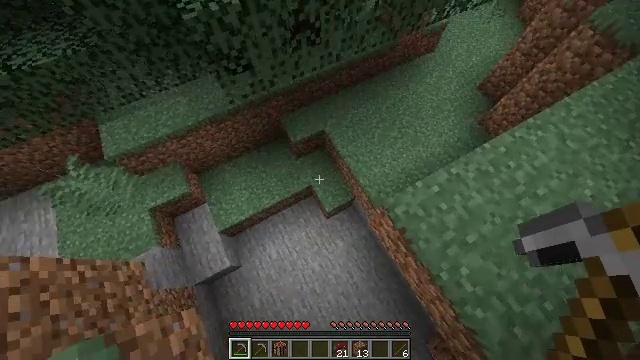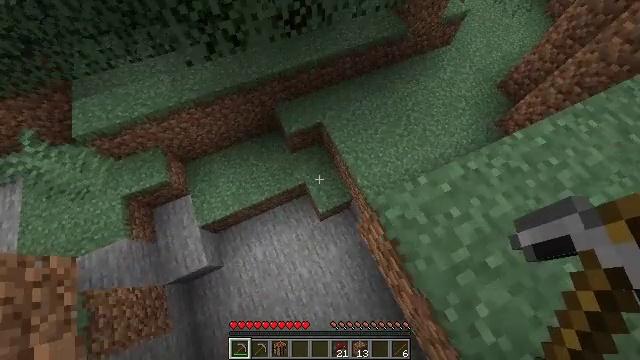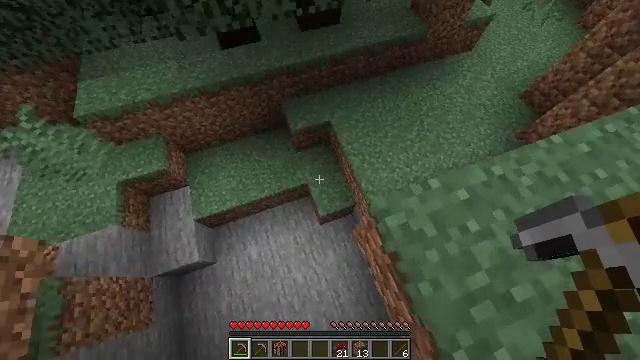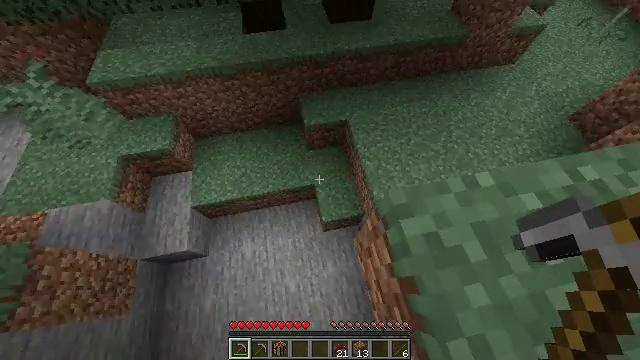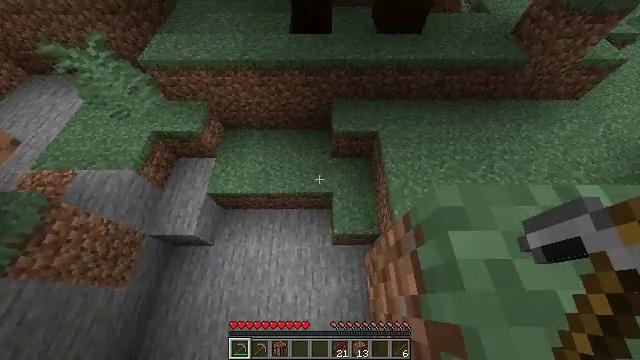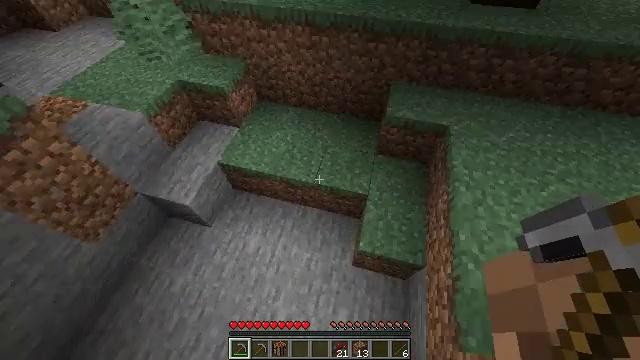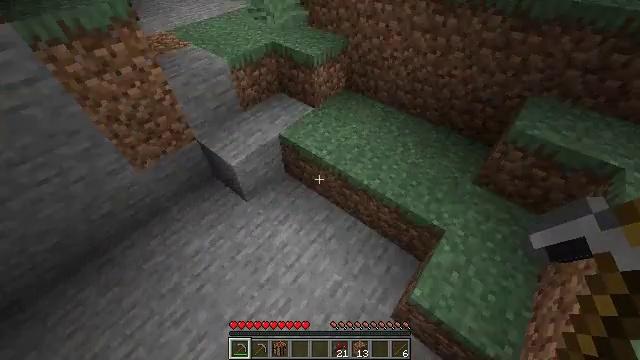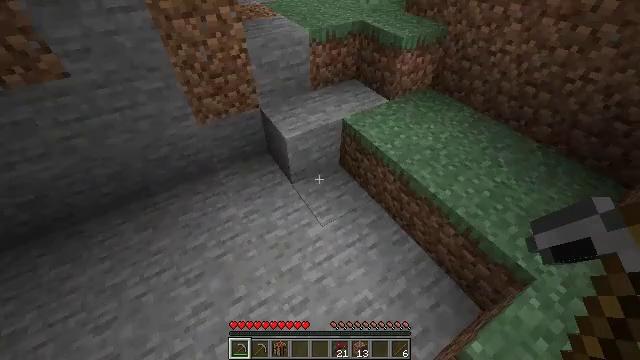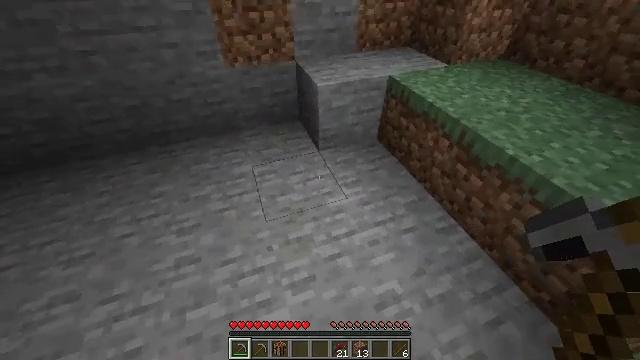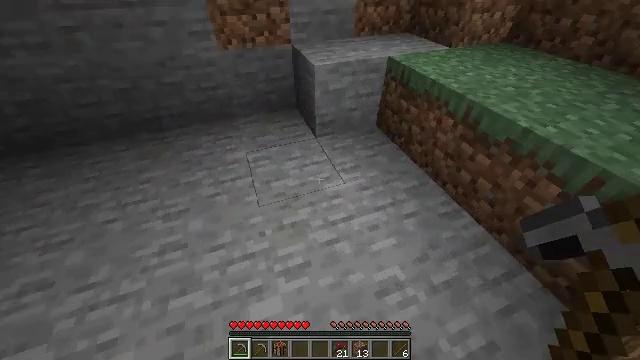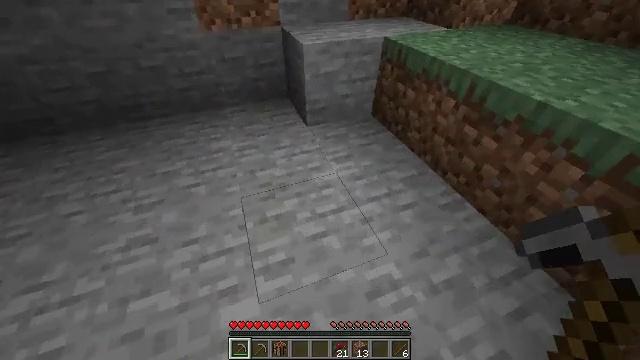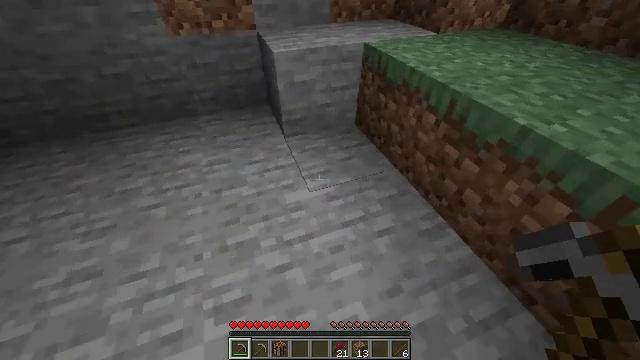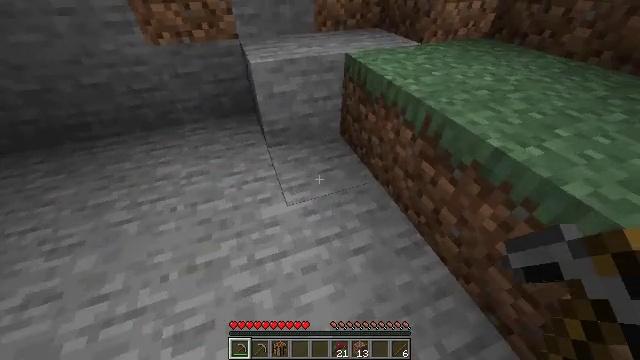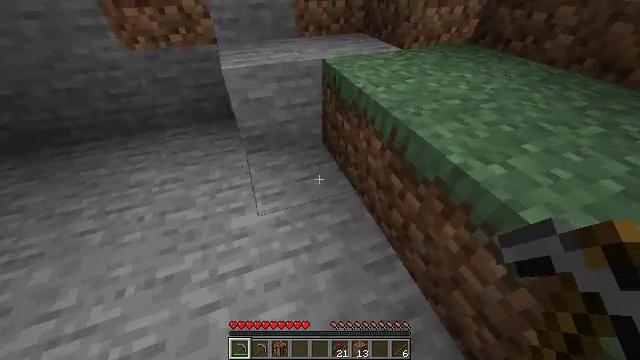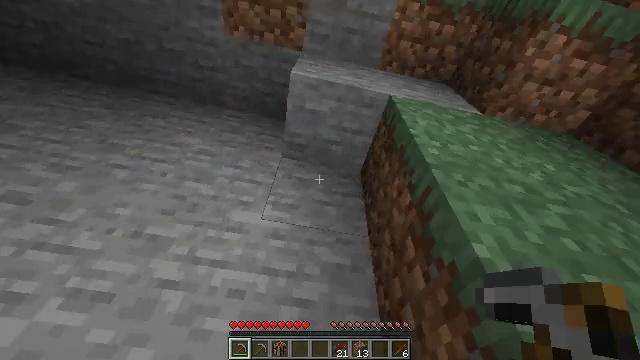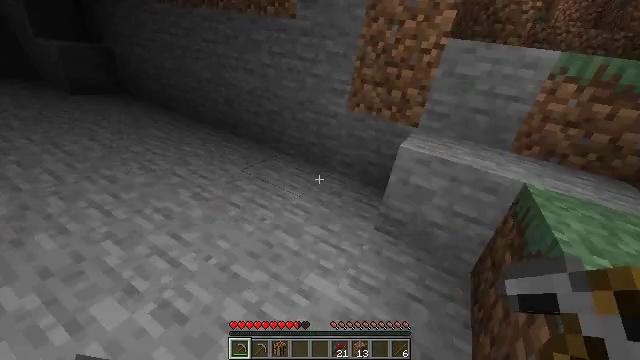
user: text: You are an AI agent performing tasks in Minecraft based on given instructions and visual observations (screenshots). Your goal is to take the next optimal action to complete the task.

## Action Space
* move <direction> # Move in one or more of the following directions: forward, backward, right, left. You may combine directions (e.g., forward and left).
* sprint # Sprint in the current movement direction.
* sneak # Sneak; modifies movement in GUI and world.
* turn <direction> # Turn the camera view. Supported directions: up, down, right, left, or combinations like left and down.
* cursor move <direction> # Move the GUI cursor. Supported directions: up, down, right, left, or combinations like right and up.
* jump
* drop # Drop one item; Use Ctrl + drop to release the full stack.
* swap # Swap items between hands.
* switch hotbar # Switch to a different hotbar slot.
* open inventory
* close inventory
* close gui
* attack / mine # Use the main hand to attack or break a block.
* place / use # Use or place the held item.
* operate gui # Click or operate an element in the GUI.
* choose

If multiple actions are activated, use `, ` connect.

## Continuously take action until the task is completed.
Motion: motion action
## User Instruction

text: Mine the sweet berry bush.
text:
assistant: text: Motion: move forward and move right, sprint, turn left
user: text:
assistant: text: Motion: move forward and move right, sprint, turn left and up
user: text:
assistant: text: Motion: move forward and move right, sprint, turn left and up
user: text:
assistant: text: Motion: move forward and move right, sprint, turn left and up
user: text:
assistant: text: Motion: move forward and move right, sprint, turn left and up
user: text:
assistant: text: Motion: move forward and move right, sprint, turn left and up
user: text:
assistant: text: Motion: move forward and move right, sprint, turn left and up
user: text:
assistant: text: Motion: move forward and move right, sprint, turn left and up
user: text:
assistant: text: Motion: move forward and move right, sprint
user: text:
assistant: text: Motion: move forward and move right, sprint
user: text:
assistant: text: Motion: move forward and move right, sprint
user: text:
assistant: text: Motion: move forward and move right, sprint
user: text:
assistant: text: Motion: move right
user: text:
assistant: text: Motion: move right, turn left and up
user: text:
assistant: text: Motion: turn left and up
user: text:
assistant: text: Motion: turn left and up
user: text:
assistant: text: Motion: turn left and up
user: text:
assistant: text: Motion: turn left
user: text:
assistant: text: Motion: move forward
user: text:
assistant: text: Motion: move forward and move right
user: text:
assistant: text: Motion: move forward and move right
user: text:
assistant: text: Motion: move forward and move right
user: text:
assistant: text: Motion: move forward and move right, turn left
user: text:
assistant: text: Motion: move forward, turn left
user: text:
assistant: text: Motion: move forward, turn left
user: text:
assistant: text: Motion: move forward, turn left
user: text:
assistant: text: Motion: move forward, turn left
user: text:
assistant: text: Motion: move forward, sprint
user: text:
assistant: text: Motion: move forward, sprint
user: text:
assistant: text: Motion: move forward, sprint, turn left